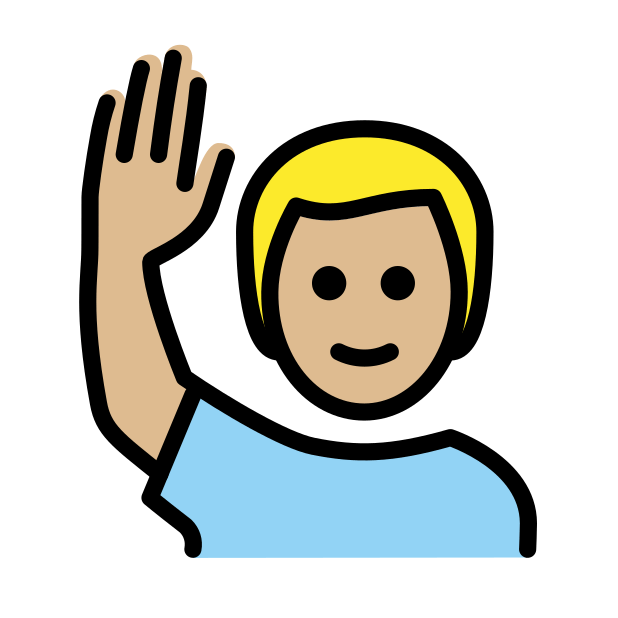
man raising hand: medium-light skin tone